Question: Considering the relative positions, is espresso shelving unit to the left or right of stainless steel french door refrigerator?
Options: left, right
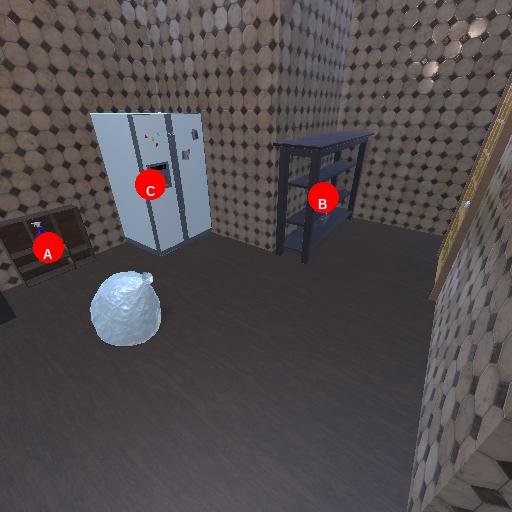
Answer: left